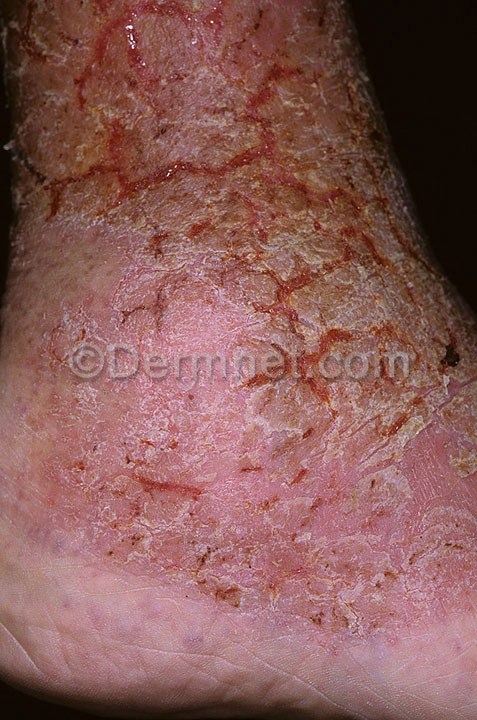
Disease: Eczema Photos